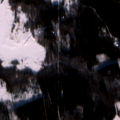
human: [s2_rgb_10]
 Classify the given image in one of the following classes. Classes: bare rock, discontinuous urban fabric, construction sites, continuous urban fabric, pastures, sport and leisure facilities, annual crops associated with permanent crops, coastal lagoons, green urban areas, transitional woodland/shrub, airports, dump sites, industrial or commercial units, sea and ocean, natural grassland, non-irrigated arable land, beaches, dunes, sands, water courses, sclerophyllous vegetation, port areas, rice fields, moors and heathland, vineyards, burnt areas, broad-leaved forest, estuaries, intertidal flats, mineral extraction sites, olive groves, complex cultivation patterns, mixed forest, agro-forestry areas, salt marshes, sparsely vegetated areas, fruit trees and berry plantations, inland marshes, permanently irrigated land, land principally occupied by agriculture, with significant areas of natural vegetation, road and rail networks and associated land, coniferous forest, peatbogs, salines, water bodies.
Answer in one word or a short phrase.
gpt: broad-leaved forest, coniferous forest, mixed forest, sea and ocean